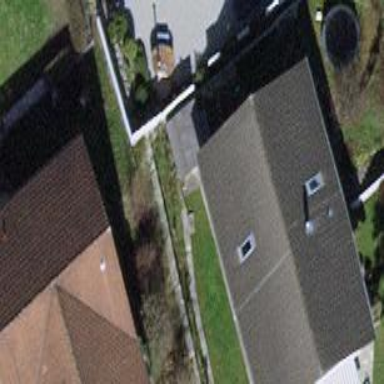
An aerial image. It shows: Simple house.